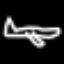
Label: airplane